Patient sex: M
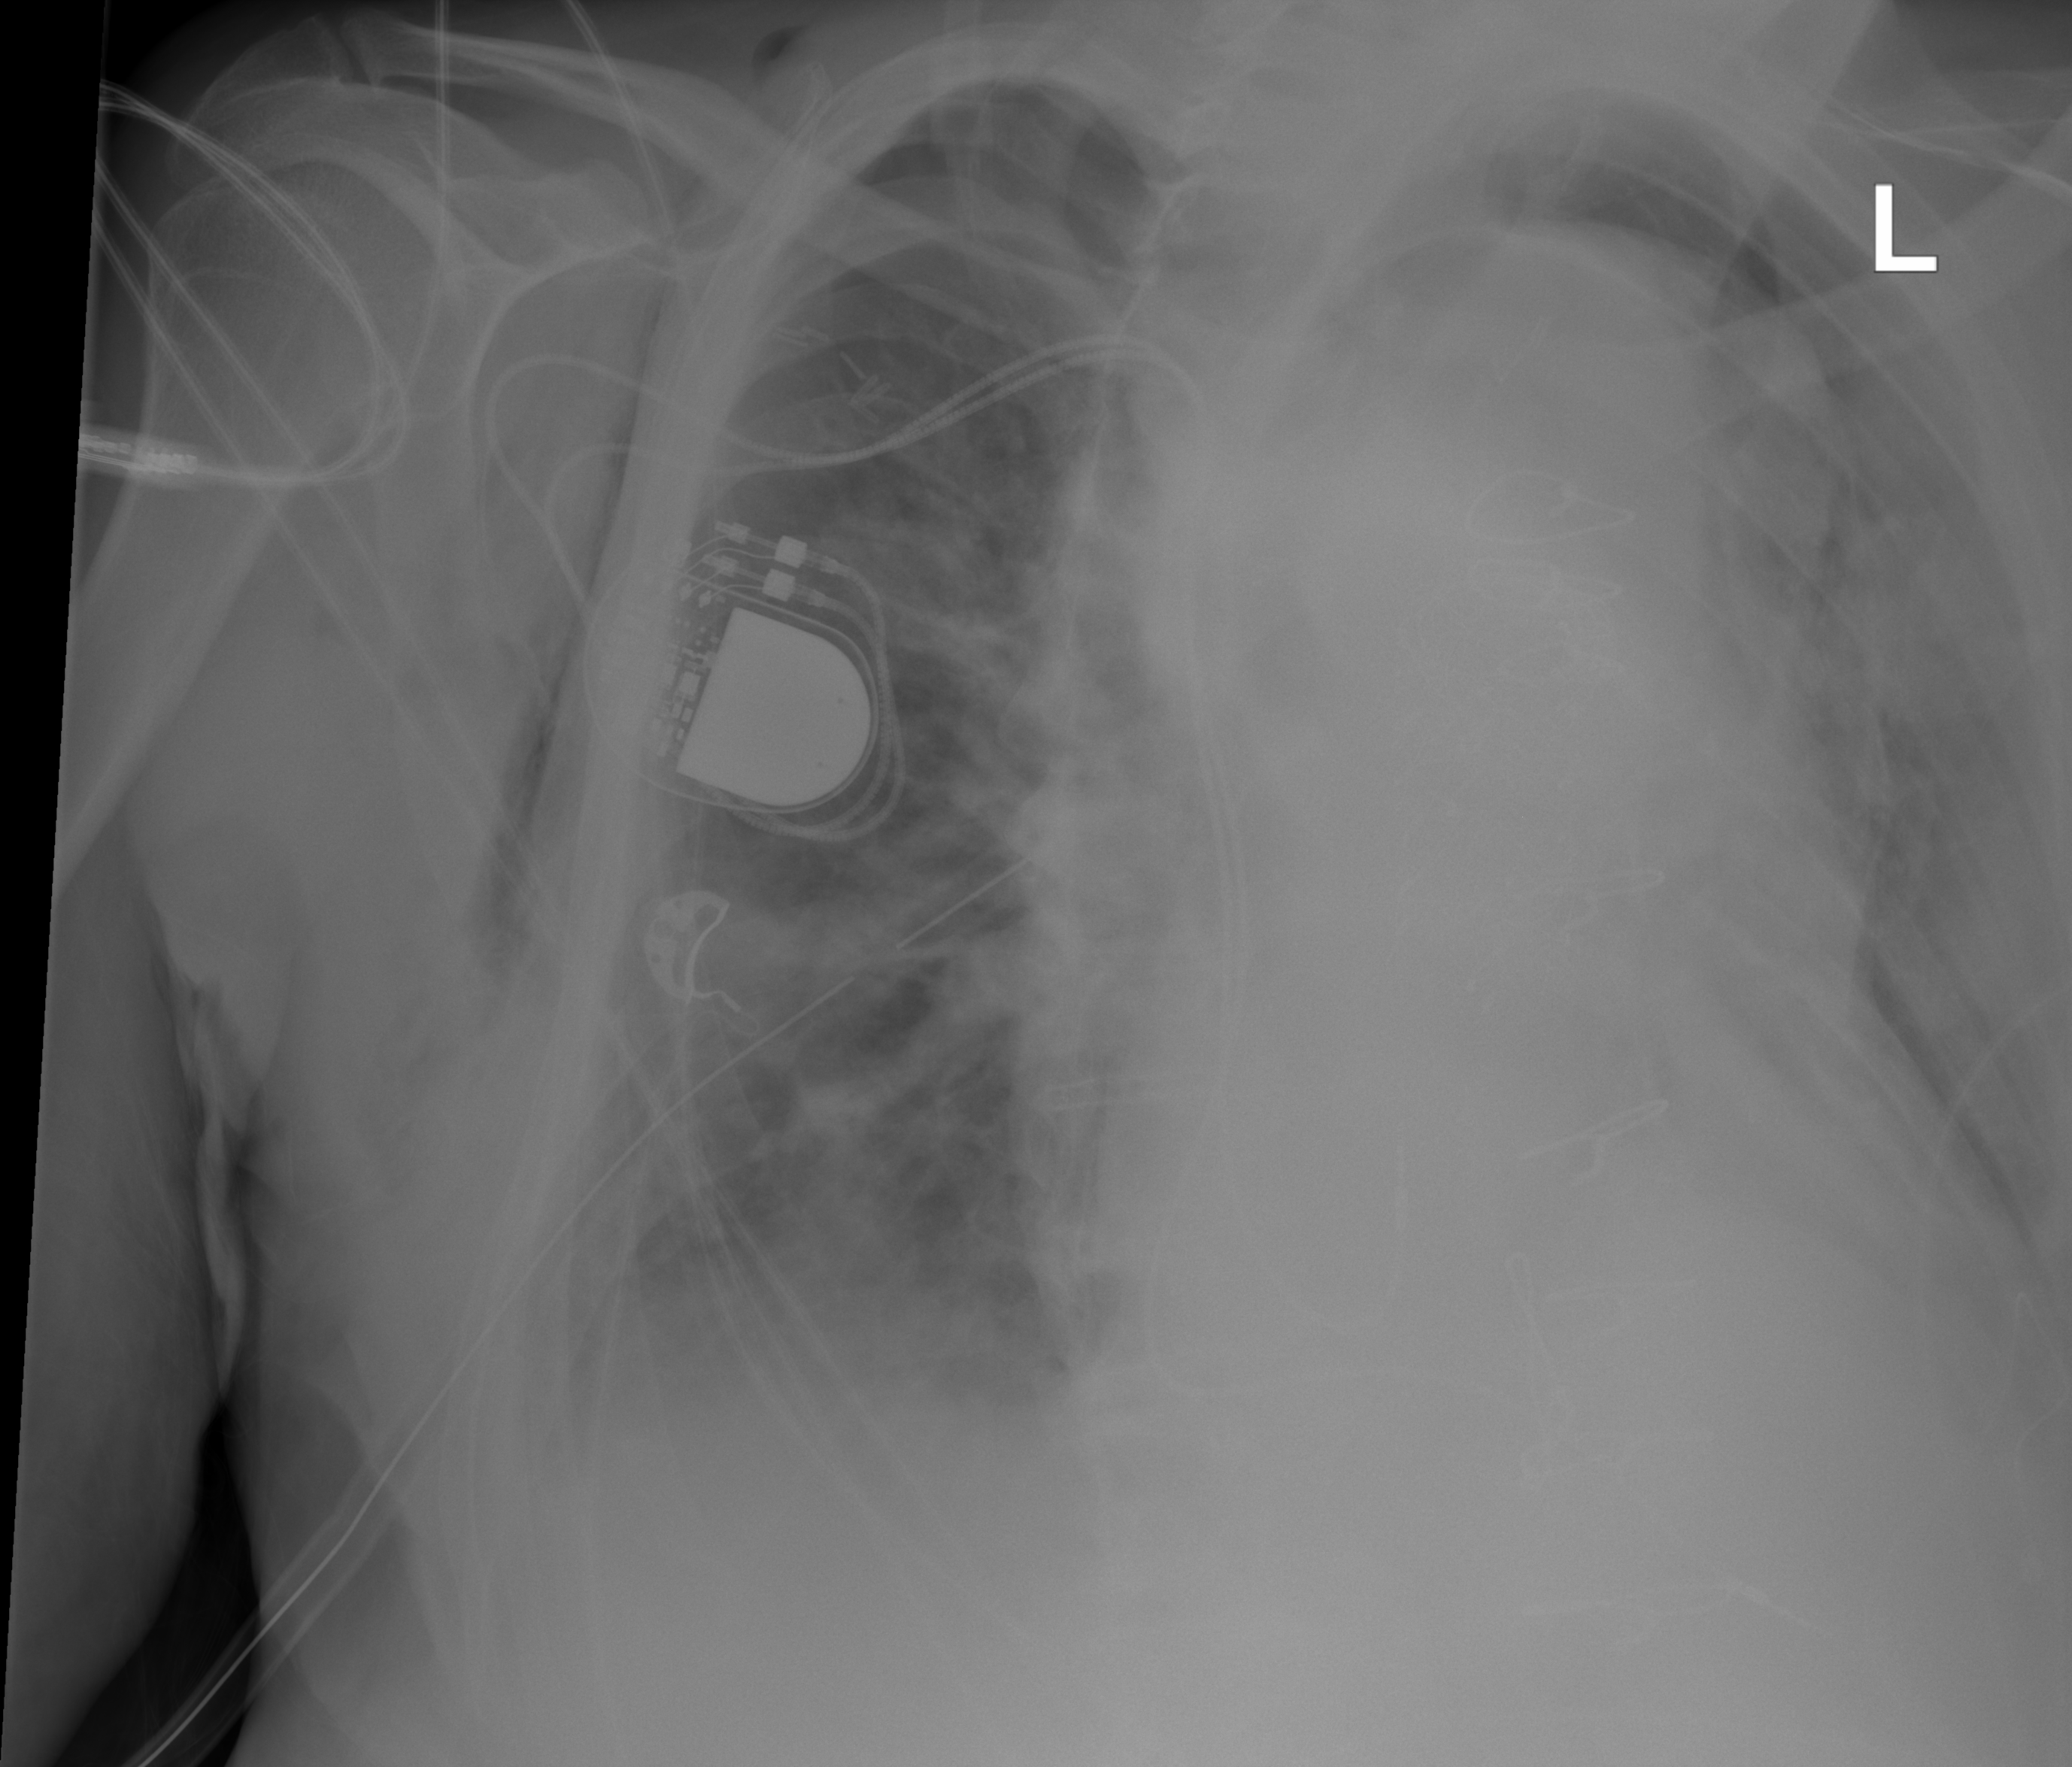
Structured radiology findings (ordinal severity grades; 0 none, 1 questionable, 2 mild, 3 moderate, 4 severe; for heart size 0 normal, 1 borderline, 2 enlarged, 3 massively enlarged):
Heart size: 2
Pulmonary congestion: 2
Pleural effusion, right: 2
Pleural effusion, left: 2
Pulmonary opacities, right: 1
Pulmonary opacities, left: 1
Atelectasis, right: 2
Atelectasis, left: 2